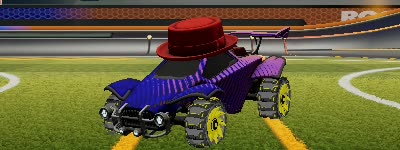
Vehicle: octane